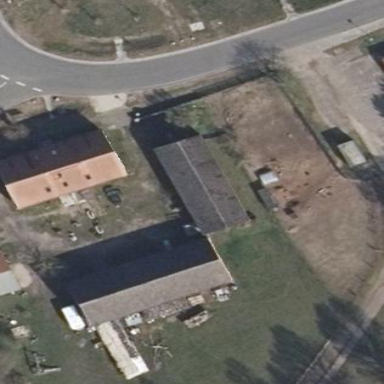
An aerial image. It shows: Farm auxiliary building.